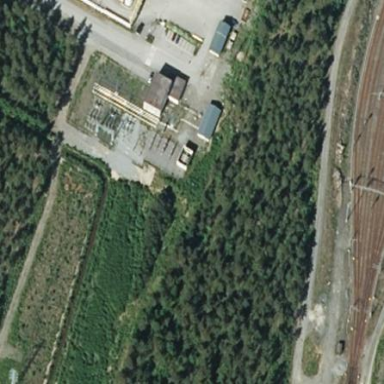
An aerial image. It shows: Power substation.